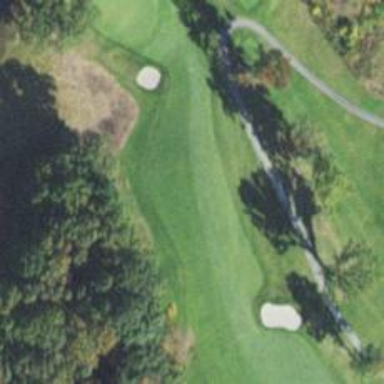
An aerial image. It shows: Golf hole.